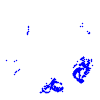
Particle: kaon